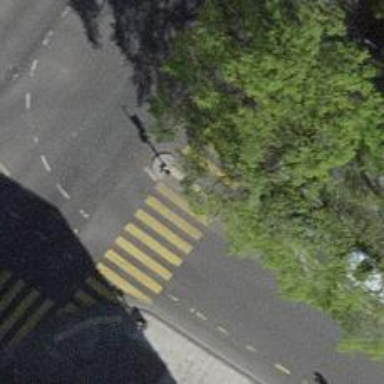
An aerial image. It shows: Crossing with traffic signals.